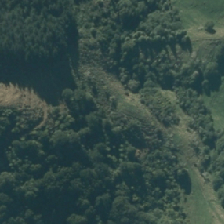
Land cover: high_producing_grassland